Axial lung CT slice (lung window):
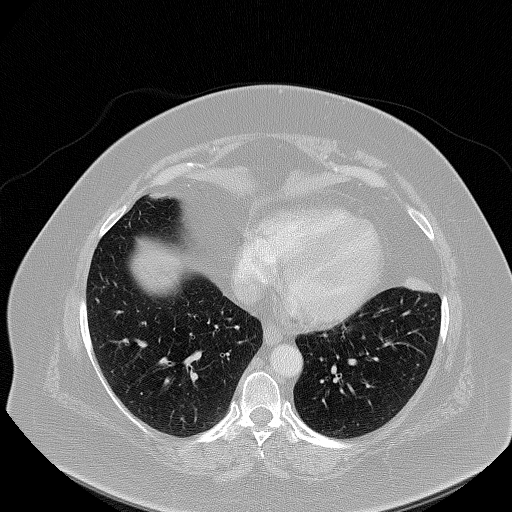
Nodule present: no